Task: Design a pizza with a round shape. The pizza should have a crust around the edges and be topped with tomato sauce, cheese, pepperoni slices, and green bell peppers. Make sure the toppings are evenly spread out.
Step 165:
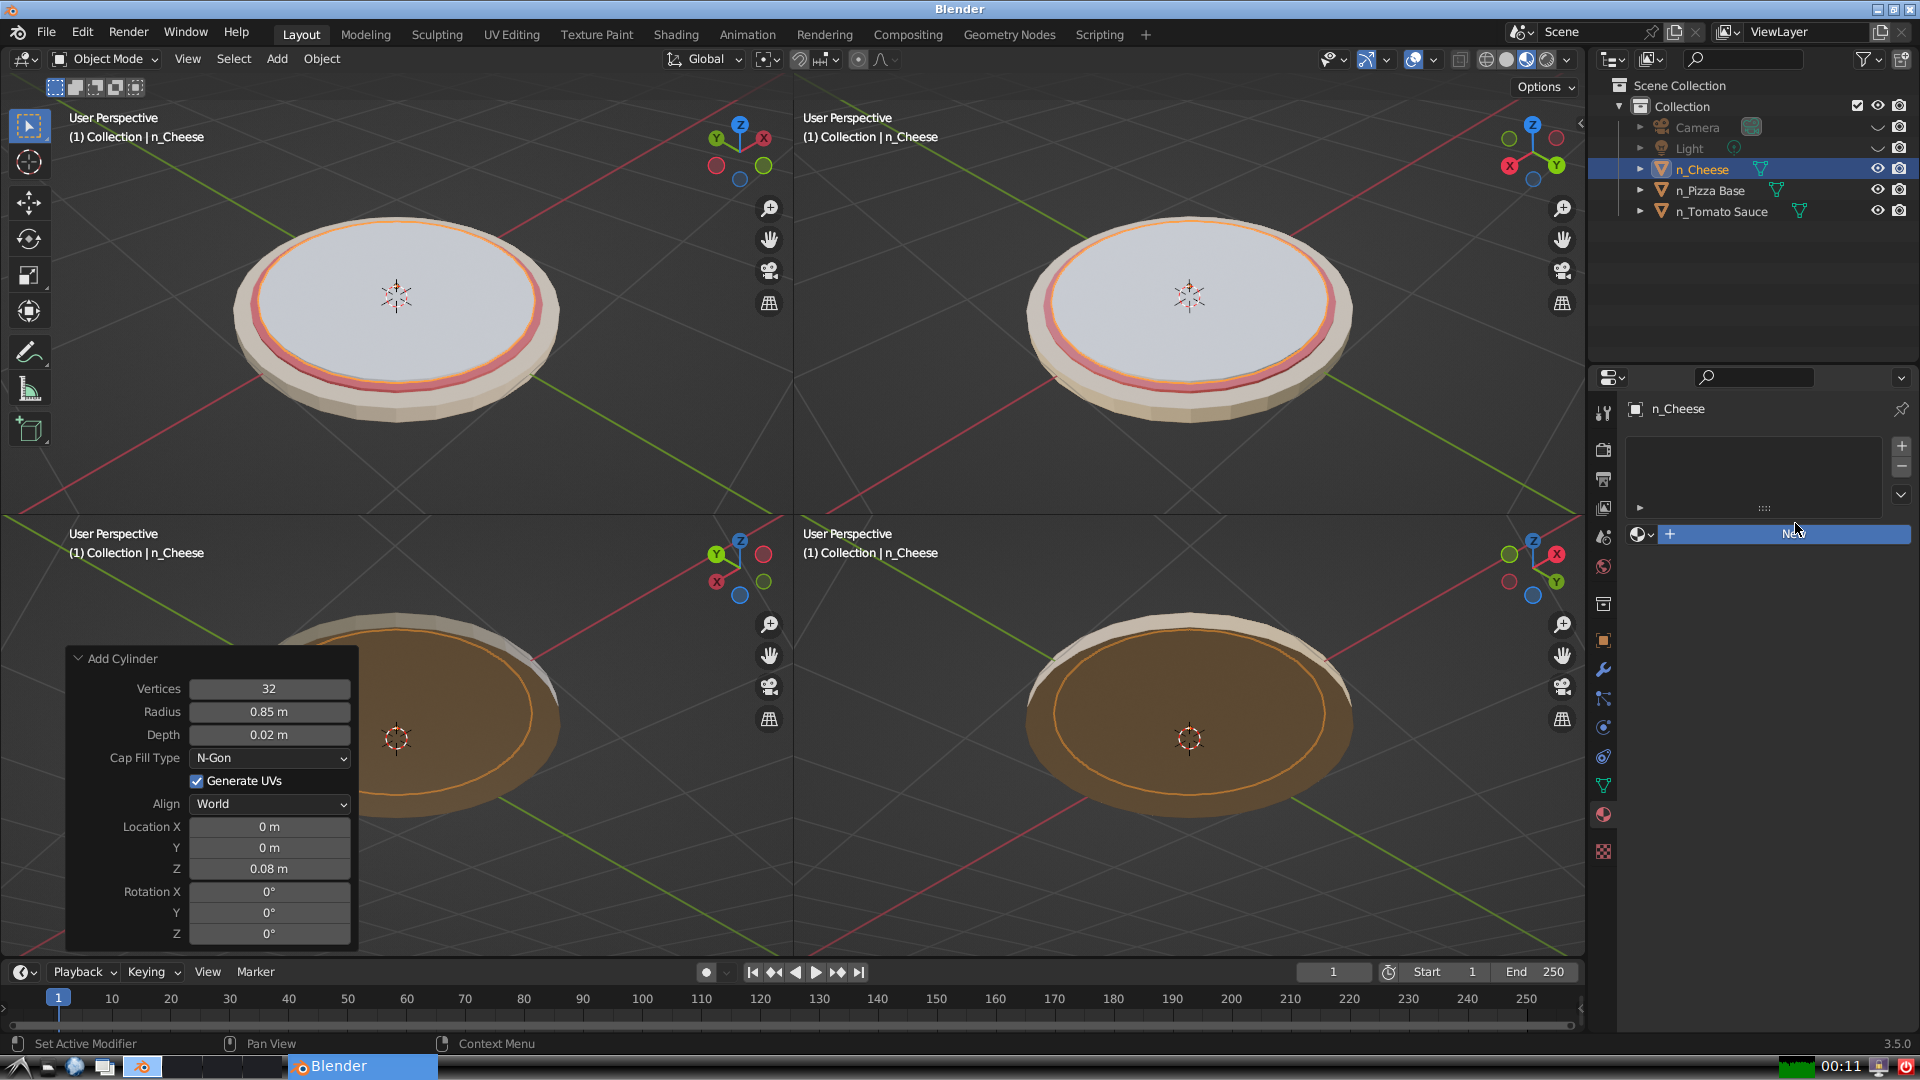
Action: {"mouse_move": [1604, 815]}